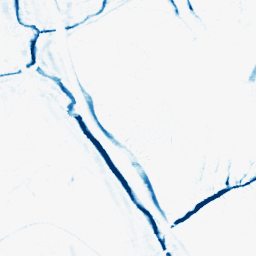
Category: morphological
Decomposition family: morphological_ellipse
Decomposition parameters: operation: closing
width: 5
height: 10
Upsampling method: cubic_mitchell
Upsampling parameters: scale: 2
Upsampling scale: 2